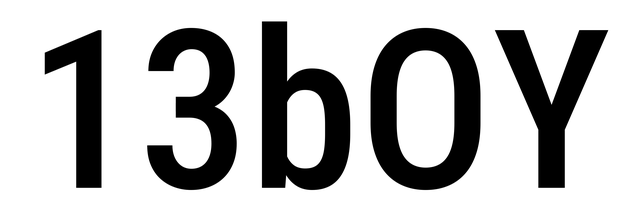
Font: Roboto_Condensed_Medium